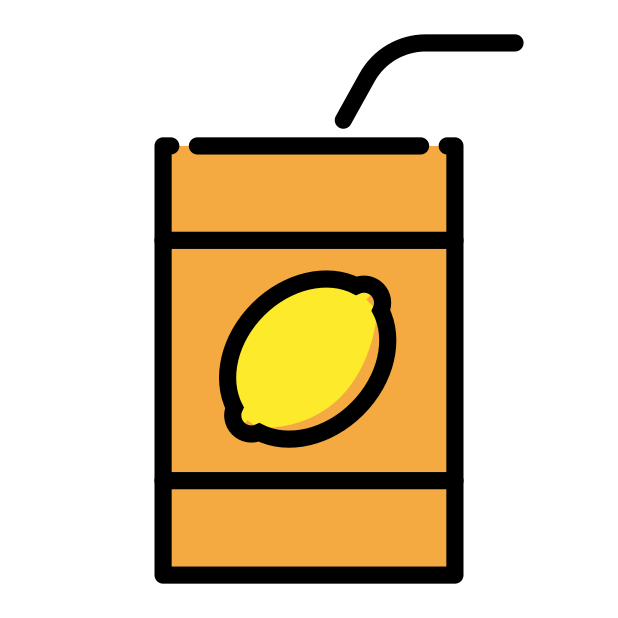
beverage box